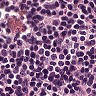
Metastatic tissue present: no